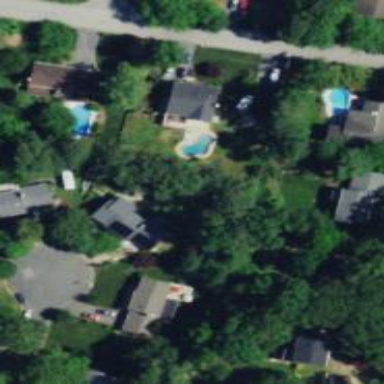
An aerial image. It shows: Swimming pool located in leisure land.